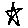
Label: star